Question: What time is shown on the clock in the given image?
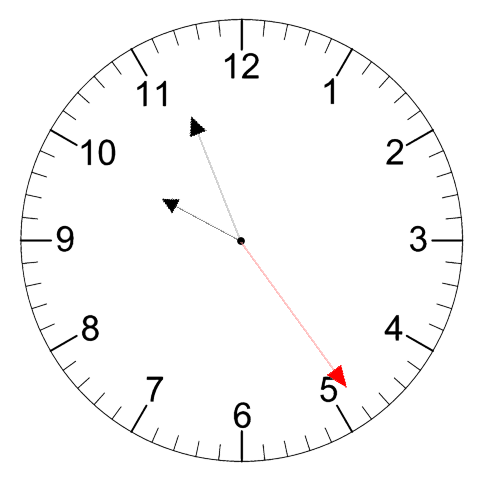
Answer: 09:56:24